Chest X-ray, PA view. Patient: 46 years old, sex F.
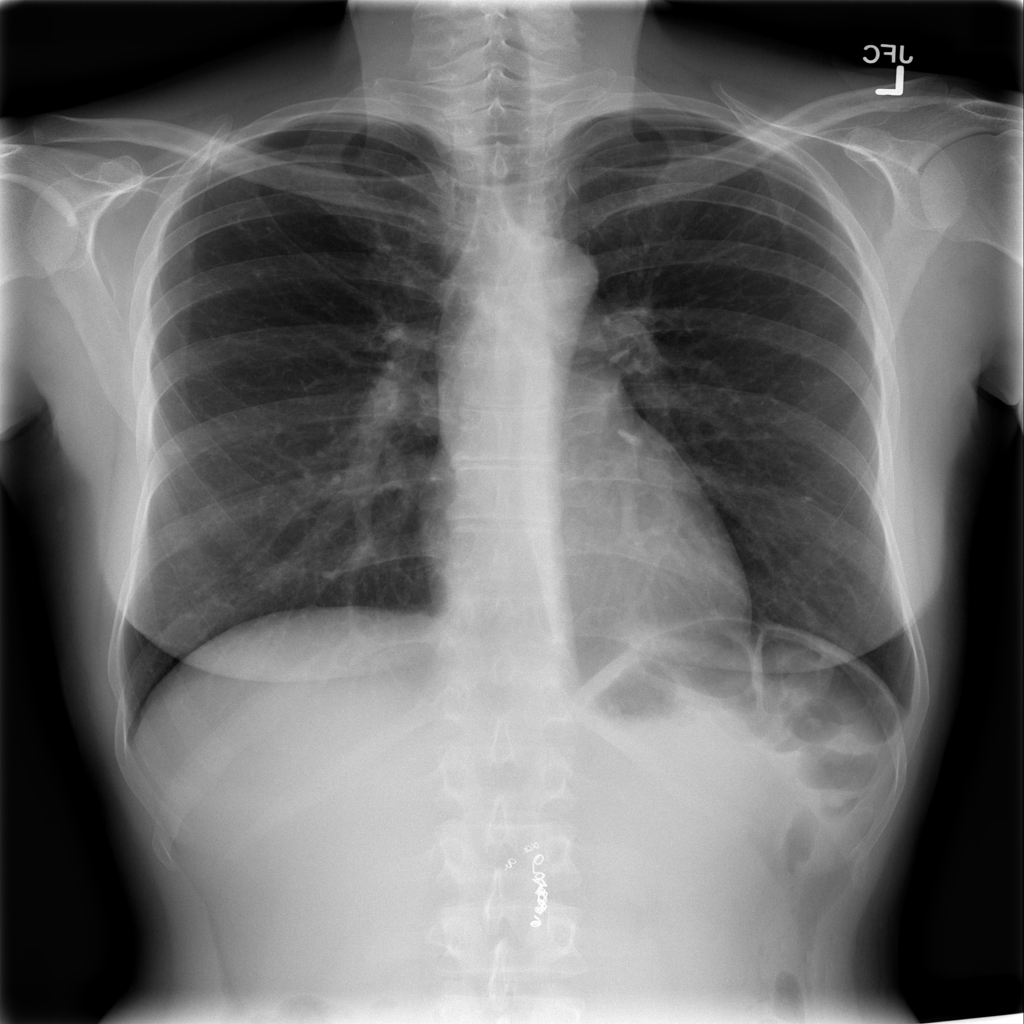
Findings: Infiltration